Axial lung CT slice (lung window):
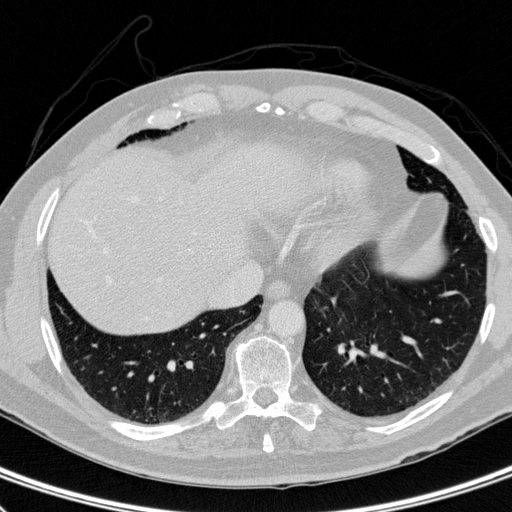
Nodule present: no